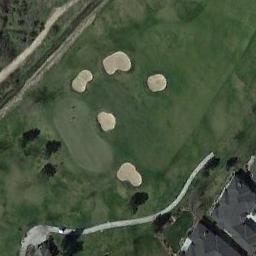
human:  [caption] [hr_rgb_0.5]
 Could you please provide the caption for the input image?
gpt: There are a few bunkers and a few paths on a large green lawn on the golf course with many trees and several buildings .

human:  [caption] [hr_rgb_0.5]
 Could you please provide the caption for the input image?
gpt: The golf course has a putting green, Some fairways, Roads and sandpits and some houses are next to the golf course .

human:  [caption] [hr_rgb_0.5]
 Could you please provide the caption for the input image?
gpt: Two buildings are next to the golf course .

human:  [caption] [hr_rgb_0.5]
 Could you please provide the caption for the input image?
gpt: There are about a dozen bunkers on this lawn .

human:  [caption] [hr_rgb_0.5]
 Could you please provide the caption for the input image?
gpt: There are five bunkers and a path on the golf course .